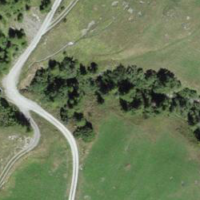
EUNIS habitat code: 26
Species observed at this site:
Dactylorhiza majalis